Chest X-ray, AP view. Patient: 71 years old, sex F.
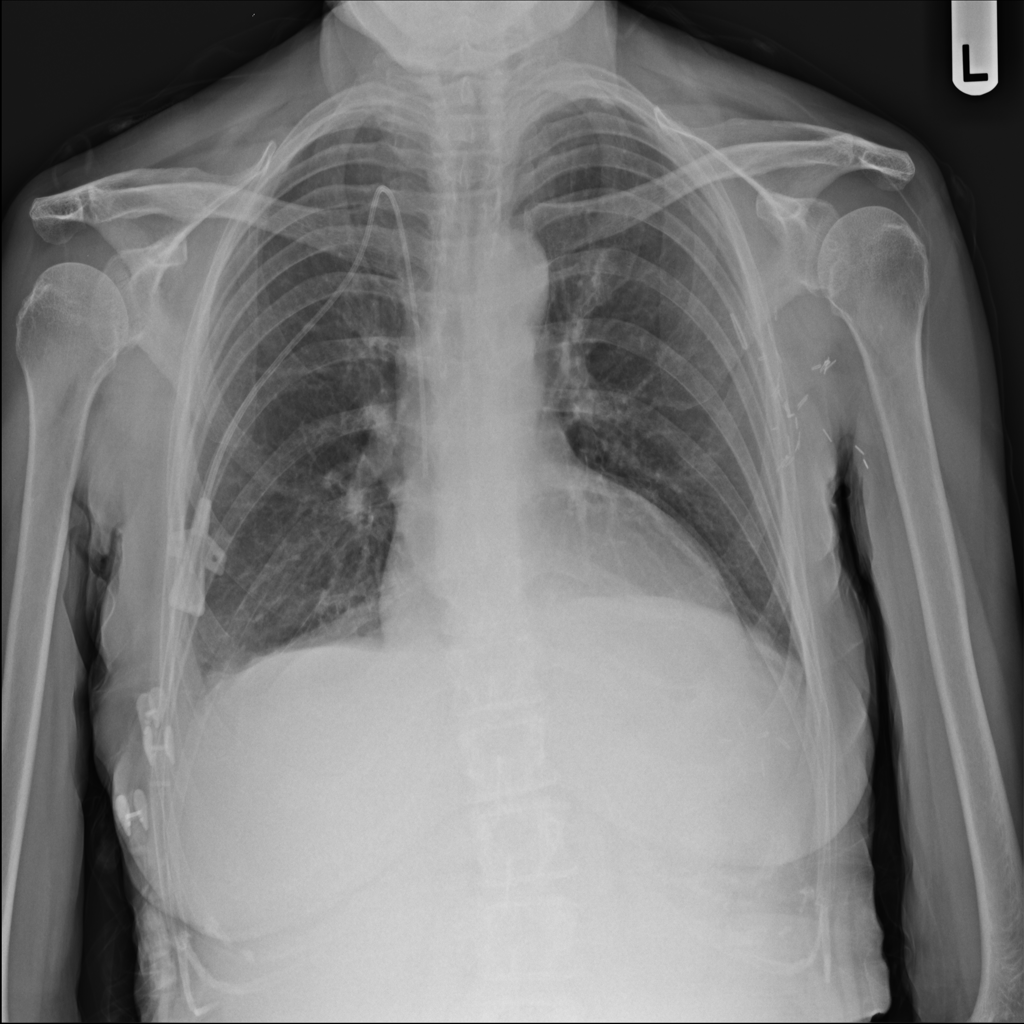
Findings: Effusion